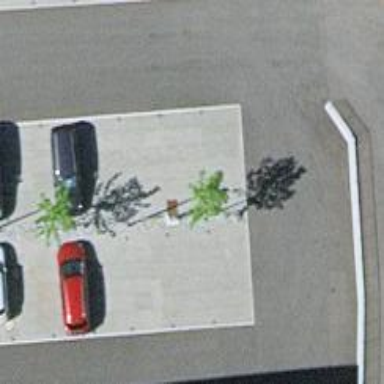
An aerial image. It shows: Charging station.